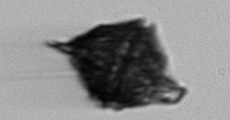
Label: Gonyaulax